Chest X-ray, PA view. Patient: 68 years old, sex F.
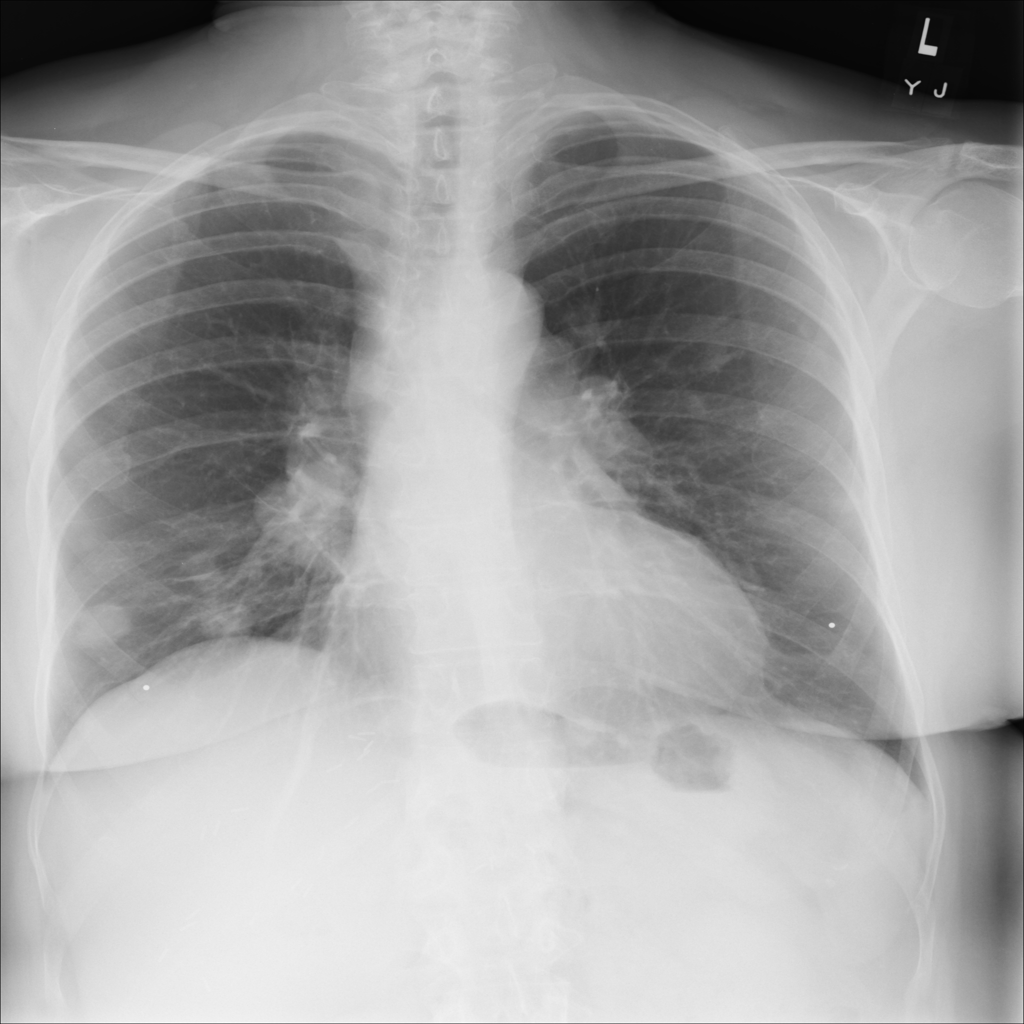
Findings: No Finding